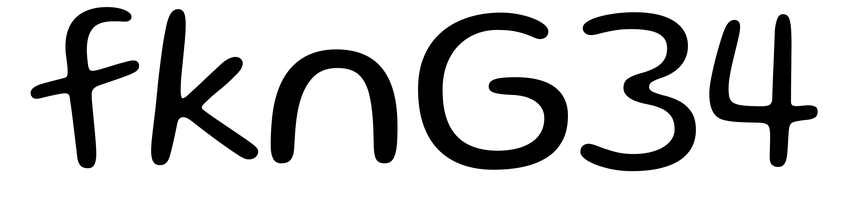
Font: Gluten_Light